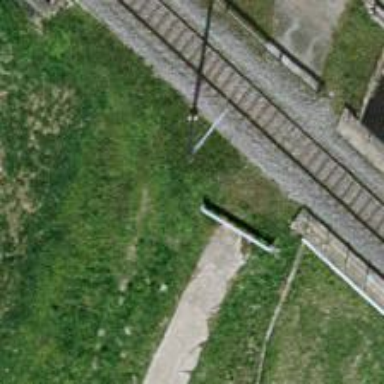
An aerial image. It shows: Guard rail.